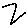
Label: zigzag